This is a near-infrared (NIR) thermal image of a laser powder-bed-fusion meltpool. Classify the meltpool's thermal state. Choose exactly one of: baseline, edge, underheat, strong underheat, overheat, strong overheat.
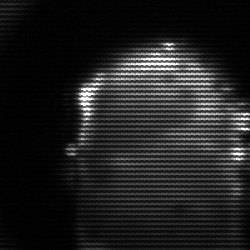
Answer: baseline